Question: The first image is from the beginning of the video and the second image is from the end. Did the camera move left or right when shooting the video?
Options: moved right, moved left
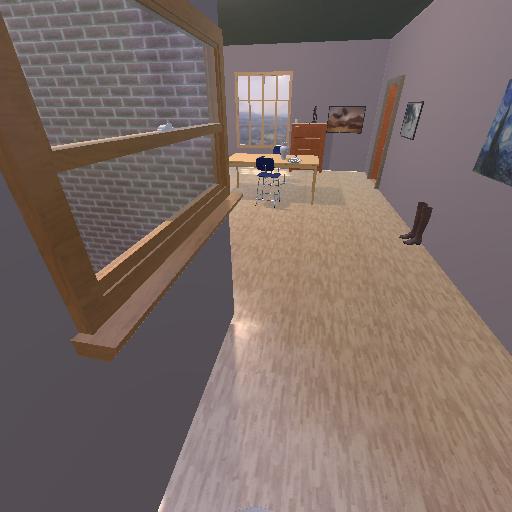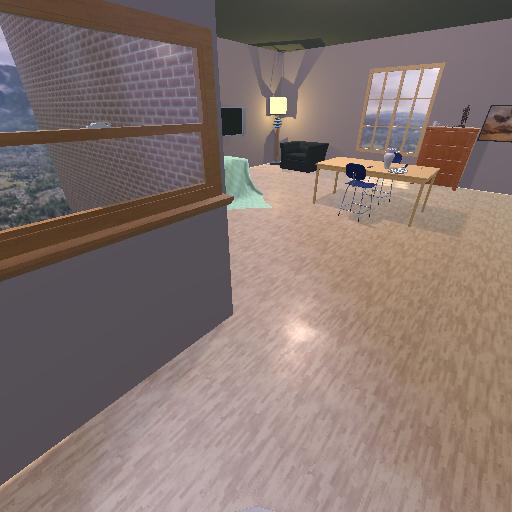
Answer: moved right